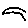
Label: bird